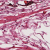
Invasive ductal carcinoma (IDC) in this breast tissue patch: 0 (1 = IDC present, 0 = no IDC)